Question: How do you trace the path of a Breadth-First Search, such that in the following example:

If searching for key '11', return the list connecting 1 to 11.
'''
[1, 4, 7, 11]
'''
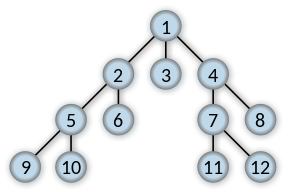
Answer: You should have look at <URL> first.
---
Below is a quick implementation, in which I used a list of list to represent the queue of paths.
'''
# graph is in adjacent list representation
graph = {
'1': ['2', '3', '4'],
'2': ['5', '6'],
'5': ['9', '10'],
'4': ['7', '8'],
'7': ['11', '12']
}
def bfs(graph, start, end):
# maintain a queue of paths
queue = []
# push the first path into the queue
queue.append([start])
while queue:
# get the first path from the queue
path = queue.pop(0)
# get the last node from the path
node = path[-1]
# path found
if node == end:
return path
# enumerate all adjacent nodes, construct a
# new path and push it into the queue
for adjacent in graph.get(node, []):
new_path = list(path)
new_path.append(adjacent)
queue.append(new_path)
print bfs(graph, '1', '11')
'''
This prints: '['1', '4', '7', '11']'
---
Another approach would be maintaining a mapping from each node to its parent, and when inspecting the adjacent node, record its parent. When the search is done, simply backtrace according the parent mapping.
'''
graph = {
'1': ['2', '3', '4'],
'2': ['5', '6'],
'5': ['9', '10'],
'4': ['7', '8'],
'7': ['11', '12']
}
def backtrace(parent, start, end):
path = [end]
while path[-1] != start:
path.append(parent[path[-1]])
path.reverse()
return path
def bfs(graph, start, end):
parent = {}
queue = []
queue.append(start)
while queue:
node = queue.pop(0)
if node == end:
return backtrace(parent, start, end)
for adjacent in graph.get(node, []):
if node not in queue :
parent[adjacent] = node # <<<<< record its parent
queue.append(adjacent)
print bfs(graph, '1', '11')
'''
The above codes are based on the assumption that there's no cycles.